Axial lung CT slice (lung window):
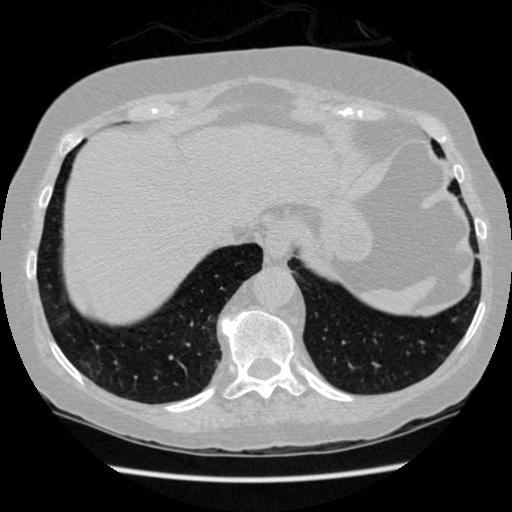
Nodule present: no